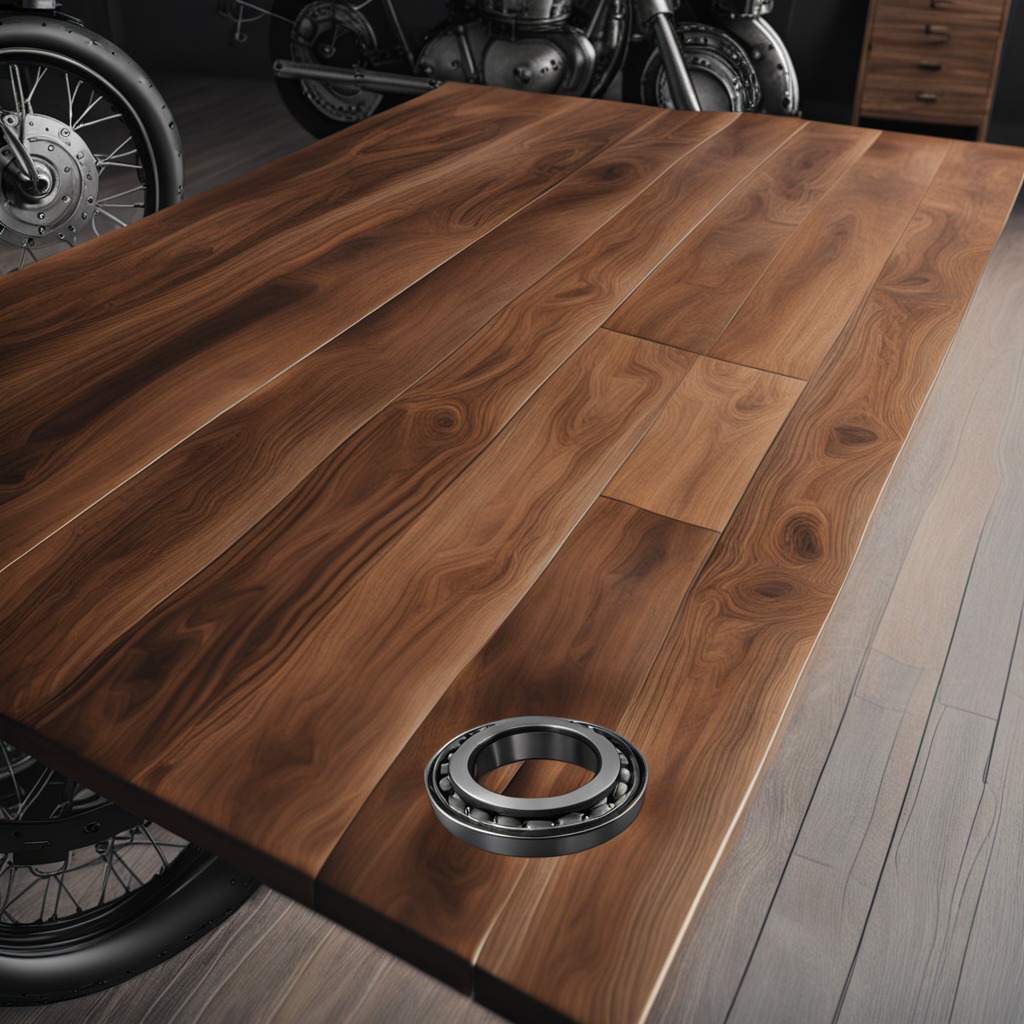
A metal ball bearing is lying on the wooden table.